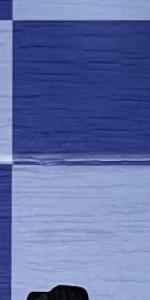
Label: Empty